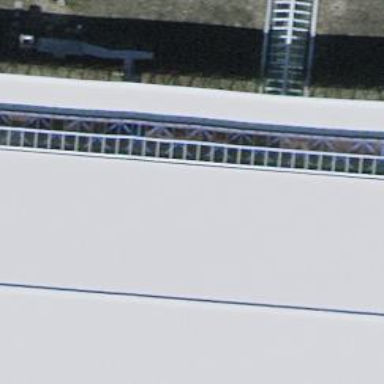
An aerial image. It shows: Border control barrier.